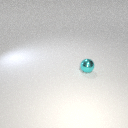
small cyan metal sphere